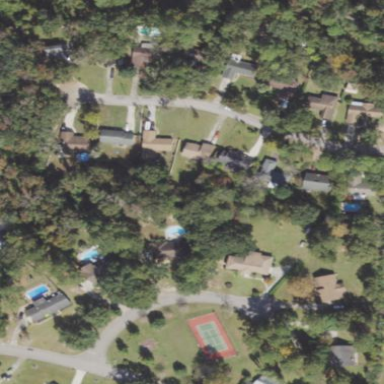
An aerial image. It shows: Residential area composed of single-family homes.